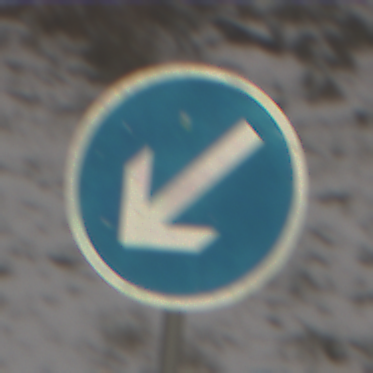
Verkehrszeichen: VorgeschriebeneVorbeifahrtLinks
Umgebung: Outdoor, Nature
Tageszeit: Midday
Wetter: Overcast
Licht: Natural
Jahreszeit: Winter
Kontrast: LowContrast